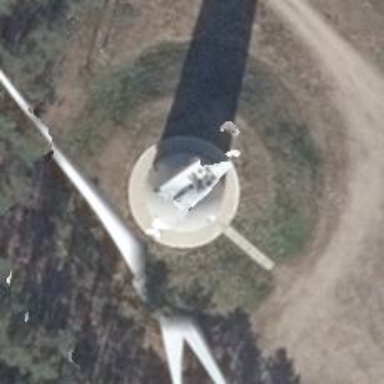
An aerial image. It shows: Wind generator in the form of horizontal axis wind turbine.